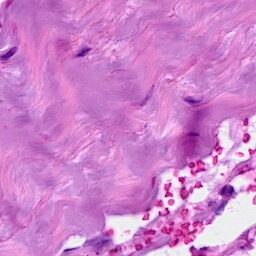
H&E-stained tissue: Breast